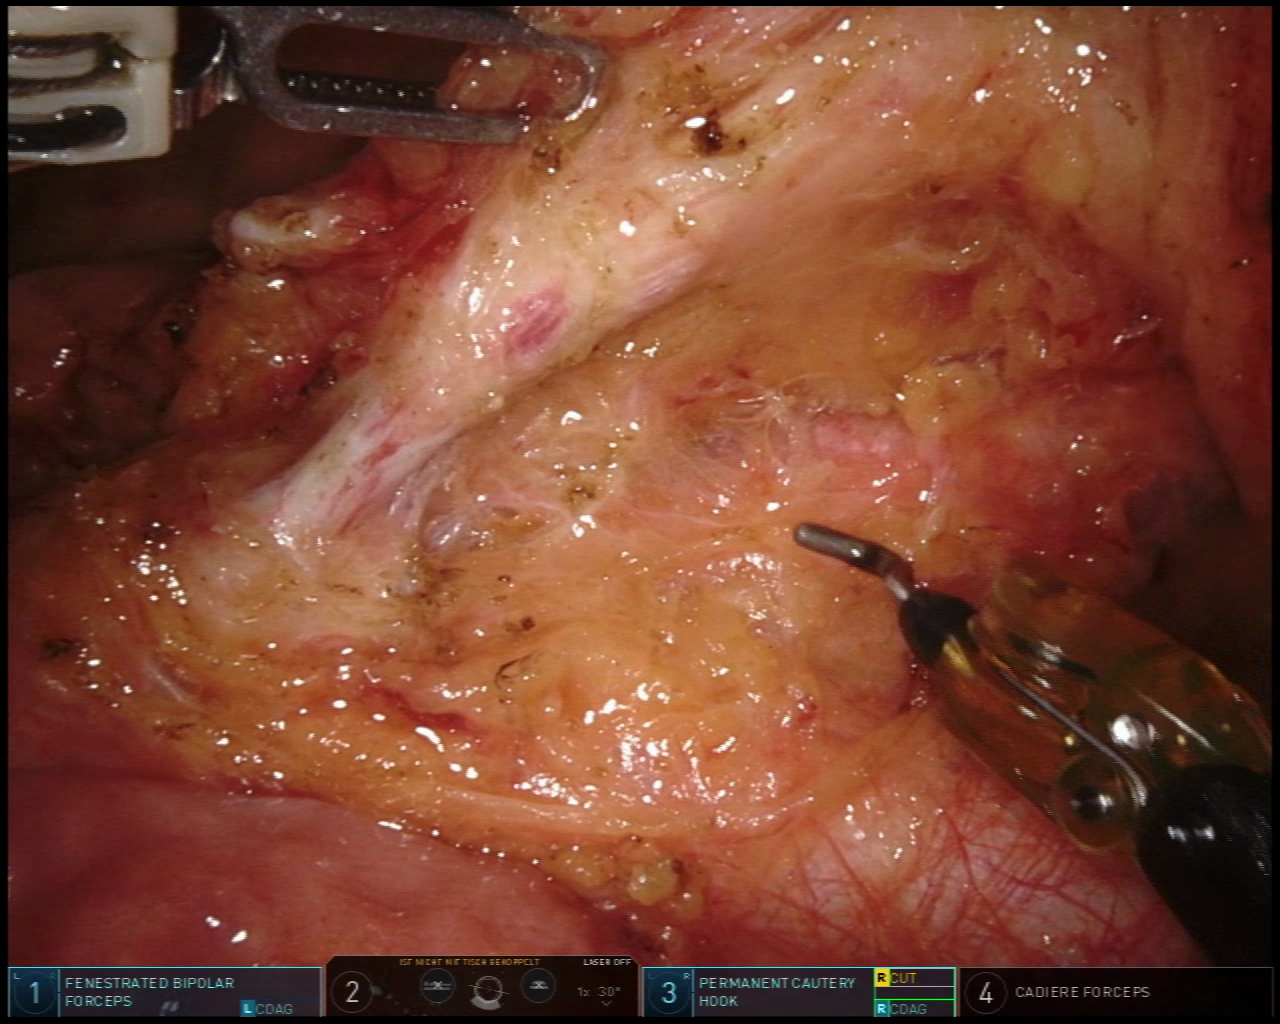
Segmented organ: inferior_mesenteric_artery
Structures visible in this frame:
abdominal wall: no
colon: no
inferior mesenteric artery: yes
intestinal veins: no
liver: no
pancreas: no
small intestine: yes
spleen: no
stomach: no
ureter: no
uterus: no
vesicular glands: no